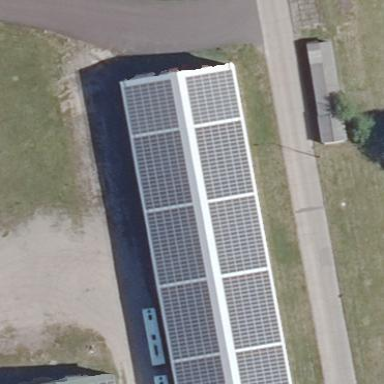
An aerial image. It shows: Building featuring small installation solar photovoltaic panel for electricity generation.